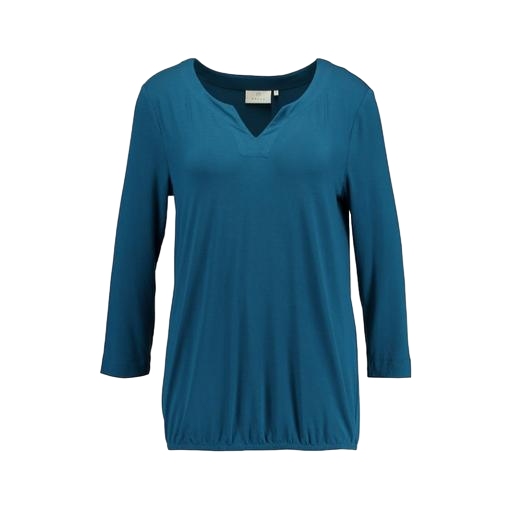
three-quarter sleeved jersey top, blue three-quarter-sleeve shirt, green three-quarter-sleeve top only macy, white background